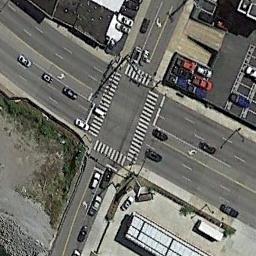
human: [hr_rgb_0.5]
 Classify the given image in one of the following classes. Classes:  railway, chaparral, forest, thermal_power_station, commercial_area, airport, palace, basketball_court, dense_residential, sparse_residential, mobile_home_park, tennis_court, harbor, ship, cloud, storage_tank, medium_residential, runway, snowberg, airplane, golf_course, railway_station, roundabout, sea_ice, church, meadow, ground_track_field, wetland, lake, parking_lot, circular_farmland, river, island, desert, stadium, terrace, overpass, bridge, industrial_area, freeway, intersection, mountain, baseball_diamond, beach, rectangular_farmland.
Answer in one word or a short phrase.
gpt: intersection